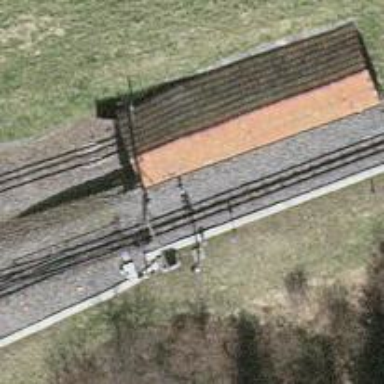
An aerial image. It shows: Railway switch.